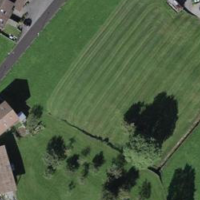
EUNIS habitat code: 24
Species observed at this site:
Certhia brachydactyla
Corvus corone
Turdus philomelos
Anthus spinoletta
Dendrocopos major
Buteo buteo
Sylvia atricapilla
Phylloscopus collybita
Pernis apivorus
Alauda arvensis
Erithacus rubecula
Pica pica
Phoenicurus ochruros
Garrulus glandarius
Nucifraga caryocatactes
Picus viridis
Accipiter nisus
Motacilla cinerea
Linaria cannabina
Sturnus vulgaris
Passer domesticus
Fringilla coelebs
Turdus torquatus
Ptyonoprogne rupestris
Carduelis carduelis
Turdus merula
Parus major
Hirundo rustica
Milvus migrans
Milvus milvus
Turdus pilaris
Phylloscopus trochilus
Motacilla alba
Delichon urbicum